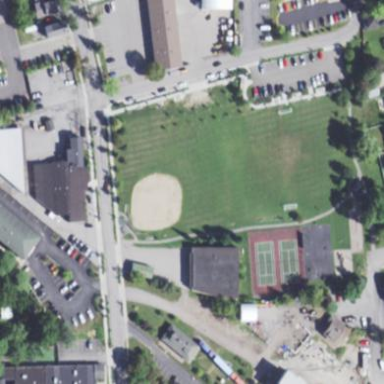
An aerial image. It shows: Baseball pitch for leisure land.